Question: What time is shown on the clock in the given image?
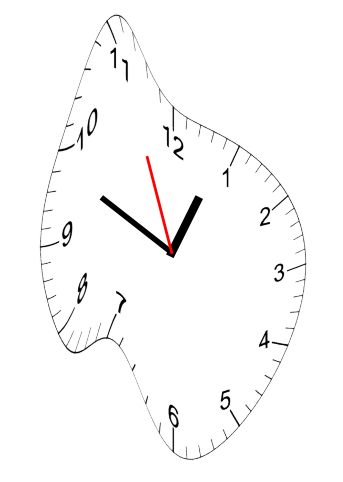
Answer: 12:48:56